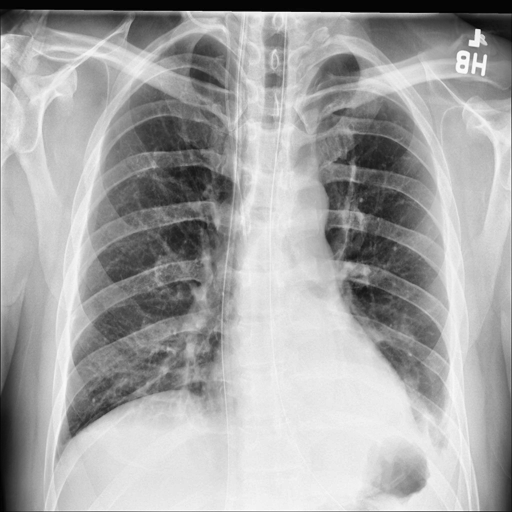
Finding: NORMAL